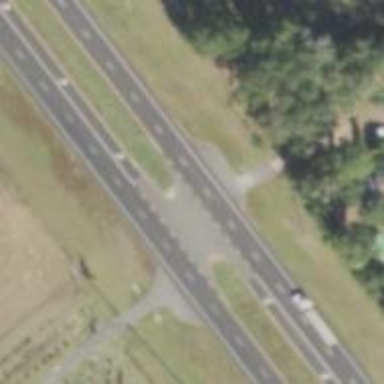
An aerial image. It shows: Trunk link road with asphalt surface.